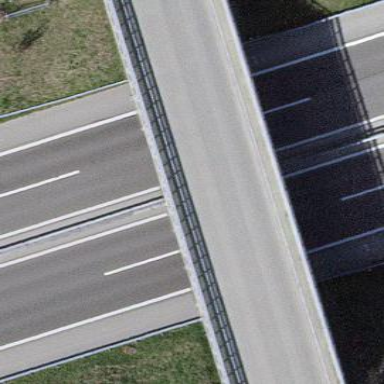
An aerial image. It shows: Man-made bridge.